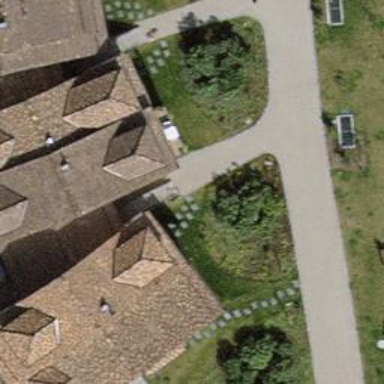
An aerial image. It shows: Semidetached house.